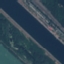
Land use / land cover: River